Field crop: tomato
Growth stage: 2
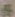
Species: solanum